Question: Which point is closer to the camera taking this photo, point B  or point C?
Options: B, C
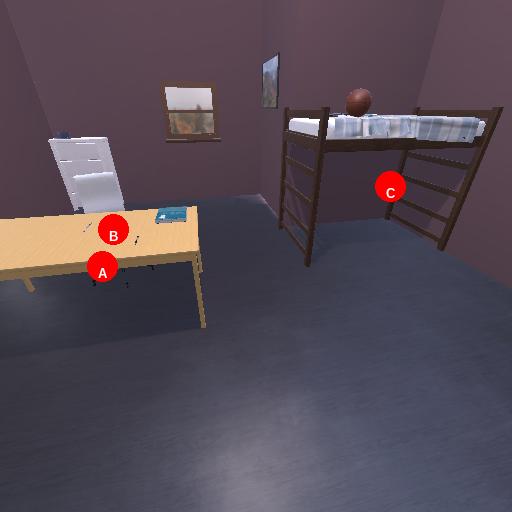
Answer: B